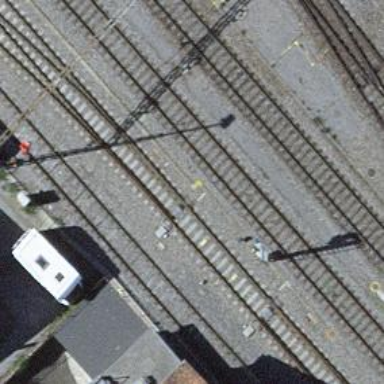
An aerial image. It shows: Railway switch.